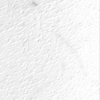
Label: not_dusty